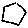
Label: hexagon